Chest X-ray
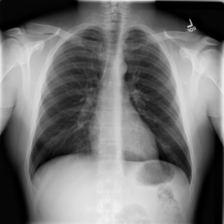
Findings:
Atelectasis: negative
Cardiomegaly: negative
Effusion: negative
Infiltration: negative
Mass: negative
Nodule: negative
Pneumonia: negative
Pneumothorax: negative
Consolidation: negative
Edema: negative
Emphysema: negative
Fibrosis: negative
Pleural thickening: negative
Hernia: negative